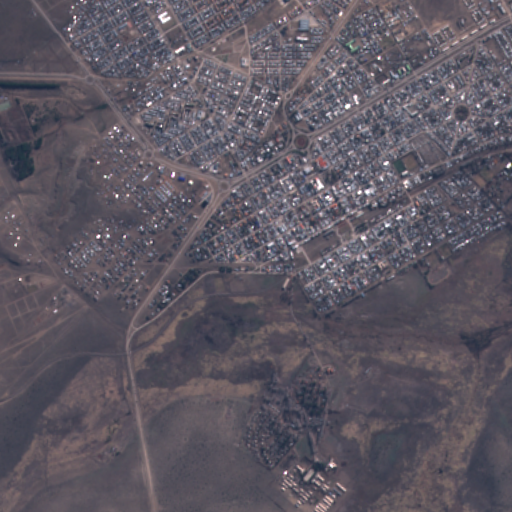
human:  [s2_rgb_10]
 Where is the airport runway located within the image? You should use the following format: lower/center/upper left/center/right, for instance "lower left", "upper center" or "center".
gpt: The airport runway is located in the center left of the image.
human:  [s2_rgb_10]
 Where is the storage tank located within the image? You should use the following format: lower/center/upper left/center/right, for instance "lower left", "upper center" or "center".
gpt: The storage tank is located in the center of the image.
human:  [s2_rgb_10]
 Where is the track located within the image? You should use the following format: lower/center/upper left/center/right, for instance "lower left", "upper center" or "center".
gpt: The track is located in the upper center of the image.
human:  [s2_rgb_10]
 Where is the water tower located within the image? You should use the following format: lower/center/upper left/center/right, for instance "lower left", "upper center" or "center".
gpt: The water tower is located in the upper center of the image.
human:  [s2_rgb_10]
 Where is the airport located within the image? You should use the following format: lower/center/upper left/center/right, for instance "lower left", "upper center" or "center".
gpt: There is no airport in the image.